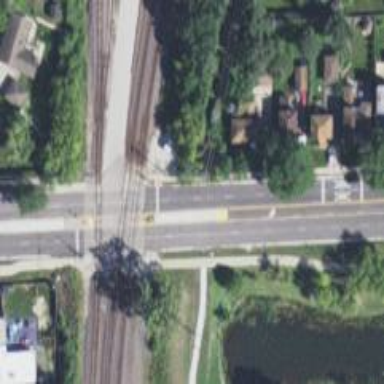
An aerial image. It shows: Full barrier level crossing on railway.